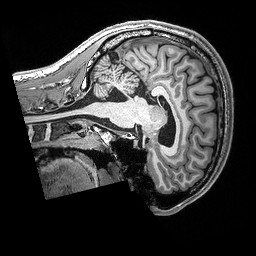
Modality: T1w
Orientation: sagittal
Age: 28
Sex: male